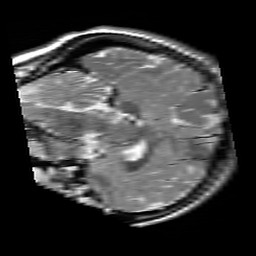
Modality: T2w
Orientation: sagittal
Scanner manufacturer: siemens
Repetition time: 3.9 s
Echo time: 0.076 s